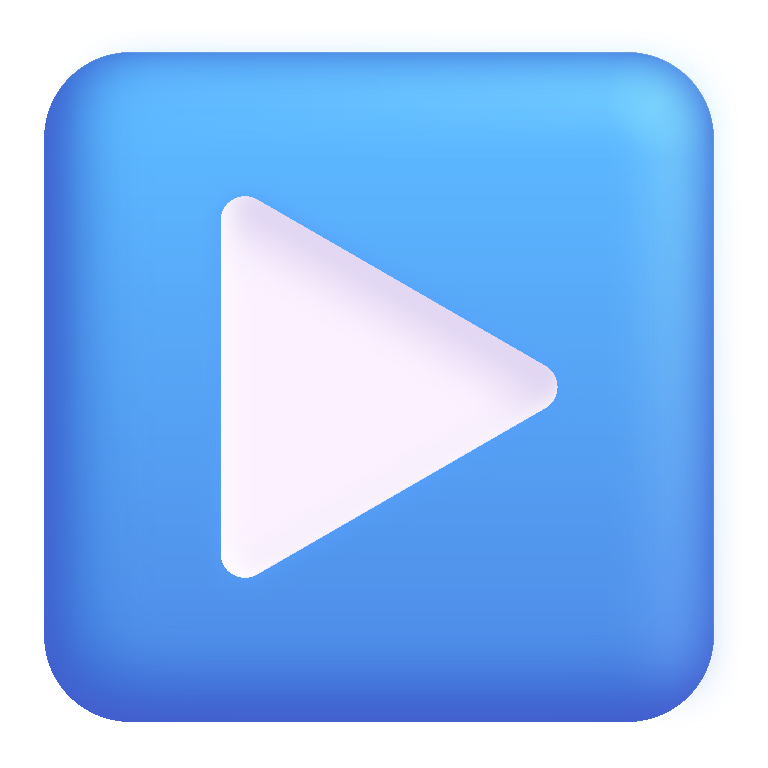
play button color